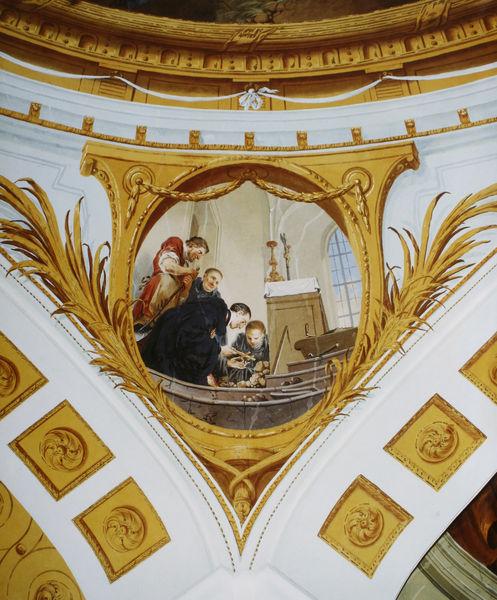
Titel: Der Kreuzpartikel wird eingemauert
Künstler: Januarius Zick
Standort: Wiblingen
Institution: ehem. Benediktiner-Abteikirche
Schlagwörter: feder, gemälde, gott, mann, umhang, weiß, gelb, menschen, ocker, sitzen, ausschnitt, fenster, grau, köpfe, männer, schwarz, szene, gebäude, rot, beige, malerei, ornament, schleife, architektur, band, barock, federn, stehen, instrument, spiegel, brüstung, kirche, gold, kutte, mantel, decke, familie, kind, girlande, oval, engel, relief, bücher, bogen, schule, ähre, bank, figuren, rundbogen, kuppel, bordüre, kartusche, detail, symmetrie, floral, ornamente, verzierung, wandmalerei, kerze, kerzen, leuchter, stuck, palme, stufen, zeigen, halle, foto, fotografie, photographie, bögen, vier, gewölbe, medaillon, vergoldet, kreuz, schwert, knien, zwickel, altar, bänke, girlanden, photo, fries, quadrate, sims, kerzenständer, kerzenleuchter, prister, gesims, orgel, pfarrer, farbfoto, untersicht, verschlungen, priester, kruzifix, mönch, historismus, heiliger, mönche, kasetten, kassetten, heilige, fresko, bild im bild, heilig, bemalung, gebüde, quadrat, sakral, aufnahme, perlenband, schatz, kandelaber, pater, deckenmalerei, kriche, froschperspektive, medaillons, bogenfries, illusionsmalerei, illusionistisch, vignette, jesuit, fund, soutane, instrumen, arcitektur, orgelbauer, altarszene, gilande, oregel, kerleuchter, kirchenszene